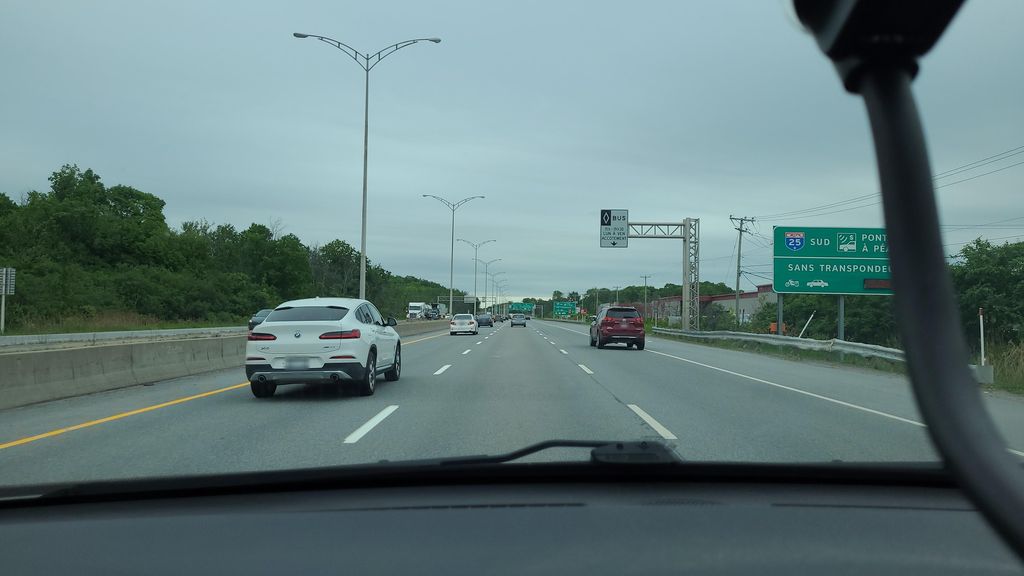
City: montreal